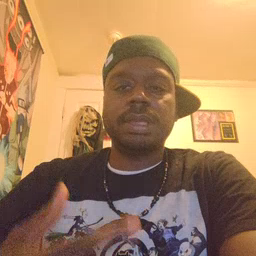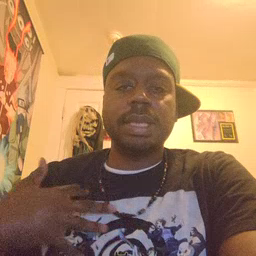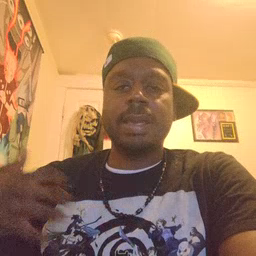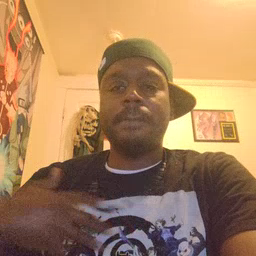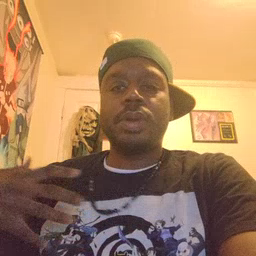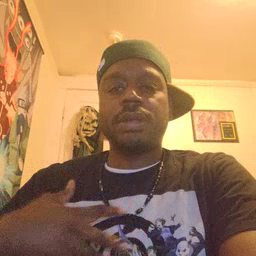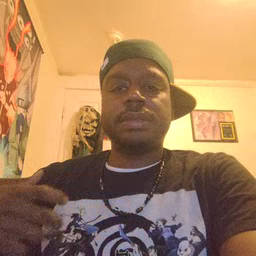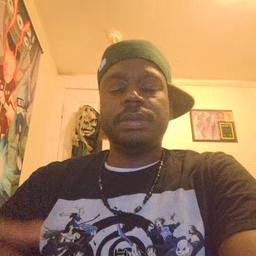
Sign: zebra